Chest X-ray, AP view. Patient: 82 years old, sex M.
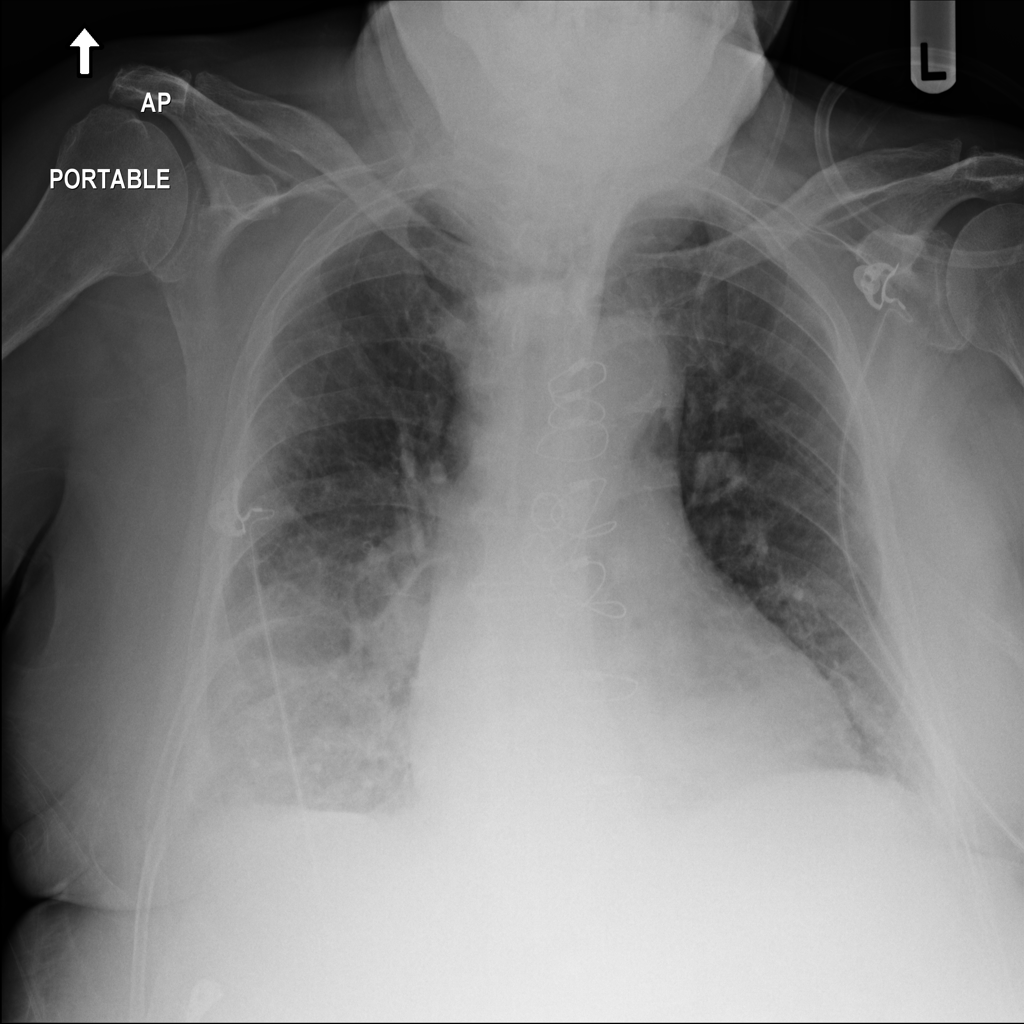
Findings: Effusion